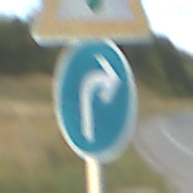
Verkehrszeichen: VorgeschriebeneFahrtrichtungRechts
Zusatzzeichen oben: Lichtzeichenanlage
Umgebung: Outdoor, RoadRail
Tageszeit: SunriseSunset
Wetter: PartlyCloudy
Licht: Natural
Jahreszeit: NotSpecified
Kontrast: MediumContrast